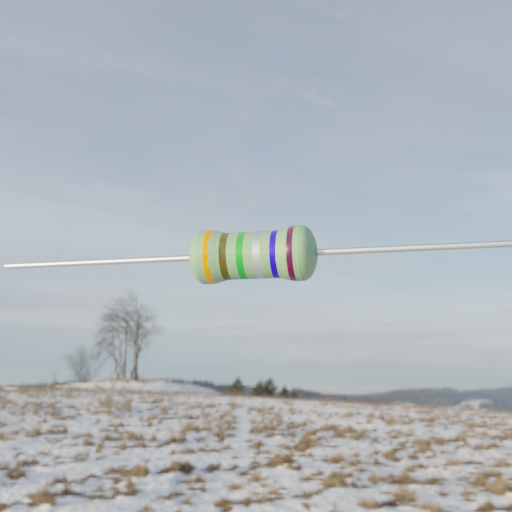
Resistor colour bands (in order): orange, brown, green, silver, blue, brown